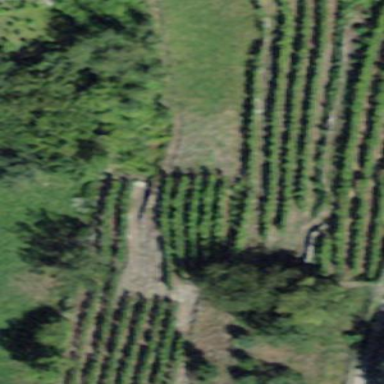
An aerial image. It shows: Vineyard where grapes are grown.